二年级 · 算术
飞机每分钟比轮船多行驶多少米?

每分钟行 900 米

每分钟行 5300 米

答: 飞机每分钟比轮船多行驶 $(\quad)$ 米。
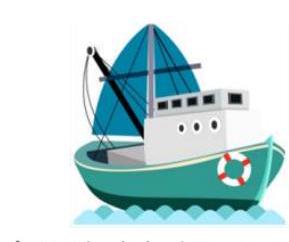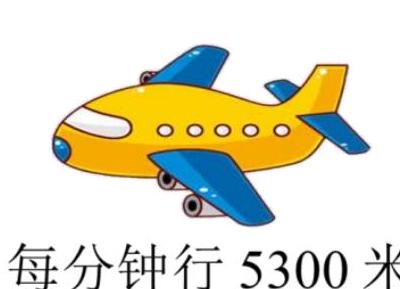
答案: $5300-900=4400$ (米)

答: 飞机每分钟比轮船多行驶 4400 米。